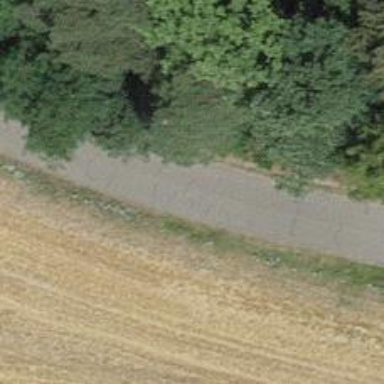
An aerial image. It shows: Asphalt track with grade1 track type mainly used by agricultural motorcars.